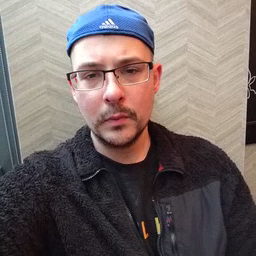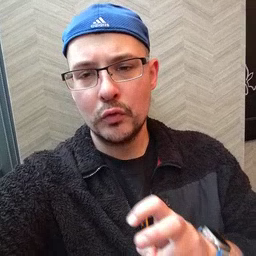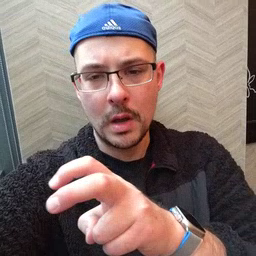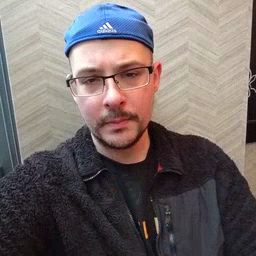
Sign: ride